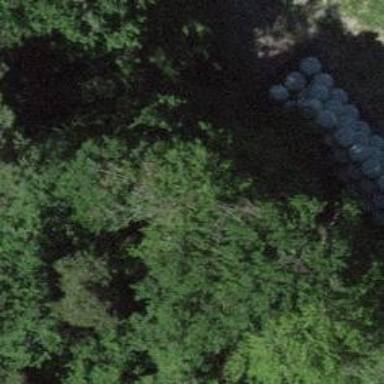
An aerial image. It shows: Pipeline marker.